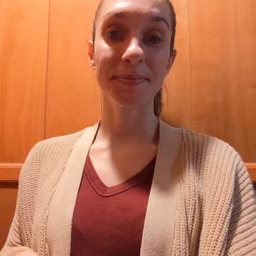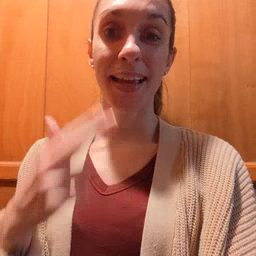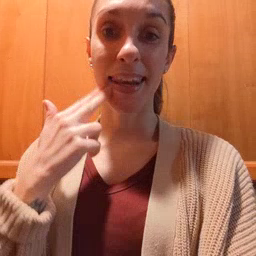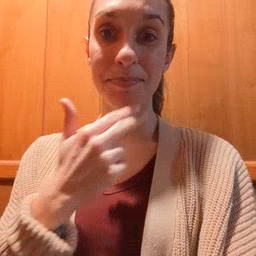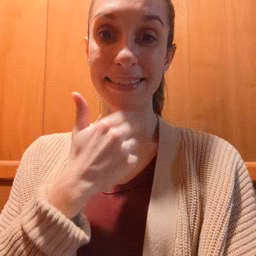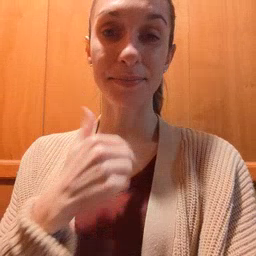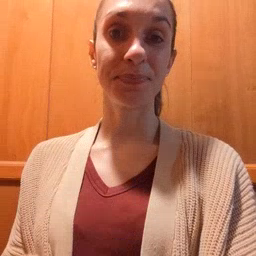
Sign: napkin